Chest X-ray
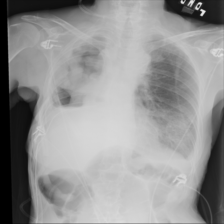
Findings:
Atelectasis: negative
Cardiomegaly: negative
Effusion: positive
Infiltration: positive
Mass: positive
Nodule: negative
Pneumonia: negative
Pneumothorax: negative
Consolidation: negative
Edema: negative
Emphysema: negative
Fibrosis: negative
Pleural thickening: negative
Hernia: negative